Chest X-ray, AP view. Patient: 62 years old, sex F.
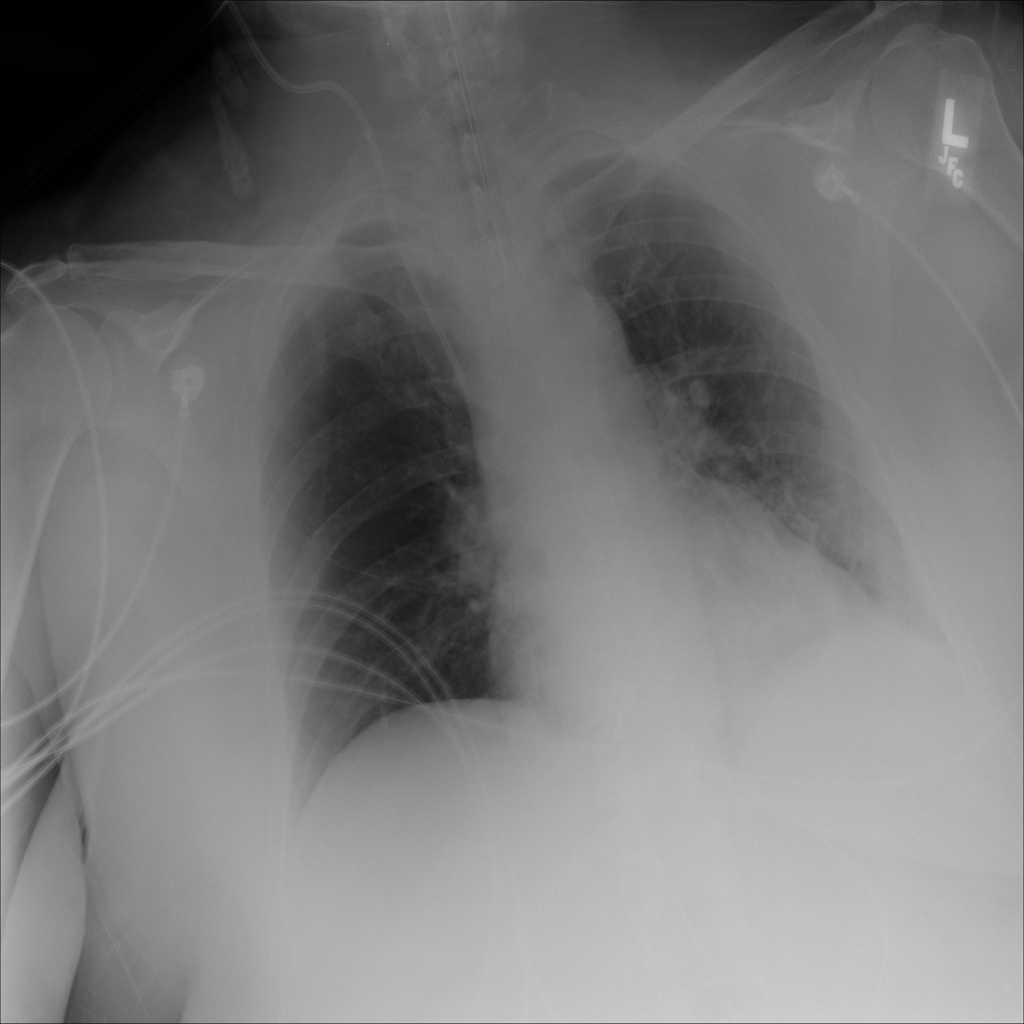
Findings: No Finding